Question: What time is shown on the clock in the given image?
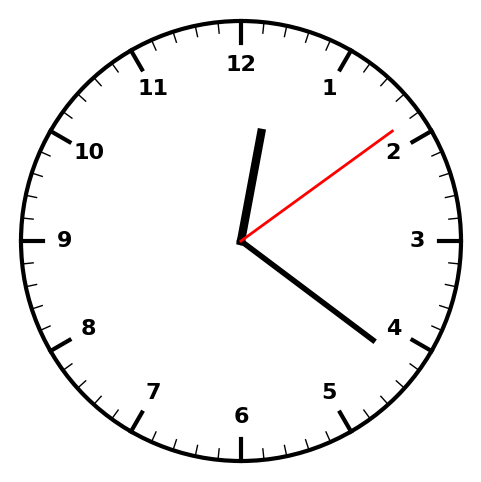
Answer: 12:21:09